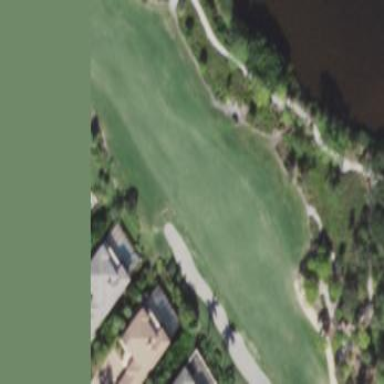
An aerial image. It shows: Sand bunker on golf course.